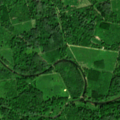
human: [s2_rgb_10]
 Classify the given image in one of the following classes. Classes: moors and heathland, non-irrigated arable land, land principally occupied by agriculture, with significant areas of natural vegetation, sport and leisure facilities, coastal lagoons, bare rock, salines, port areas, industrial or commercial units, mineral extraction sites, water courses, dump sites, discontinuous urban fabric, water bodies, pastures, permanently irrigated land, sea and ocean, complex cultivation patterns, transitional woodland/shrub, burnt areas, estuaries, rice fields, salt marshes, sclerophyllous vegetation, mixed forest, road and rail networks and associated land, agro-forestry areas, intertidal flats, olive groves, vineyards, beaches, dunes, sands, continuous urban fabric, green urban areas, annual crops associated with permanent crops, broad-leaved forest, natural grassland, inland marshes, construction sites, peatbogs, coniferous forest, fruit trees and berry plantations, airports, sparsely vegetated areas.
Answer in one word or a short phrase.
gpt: discontinuous urban fabric, broad-leaved forest